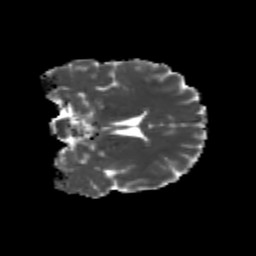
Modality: MD
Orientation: coronal
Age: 23
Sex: female
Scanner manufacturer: siemens
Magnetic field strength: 3 T
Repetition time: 3.5 s
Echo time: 0.104 s